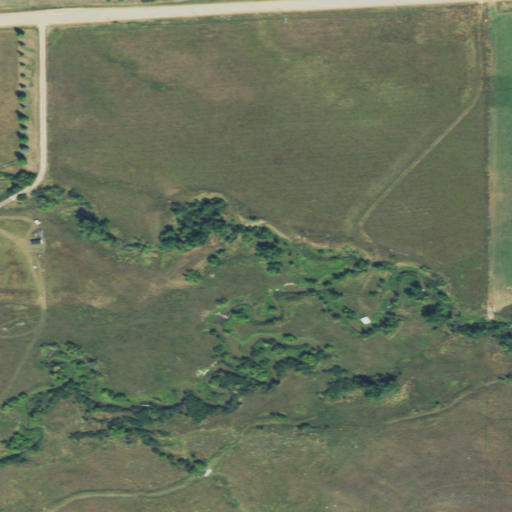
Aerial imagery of valley in Wyoming named Hultz Draw containing herbaceous wetlands, grassland, woody wetlands, shrub, pasture, and cultivated crops